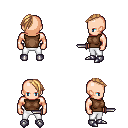
a pixel art fantasy rpg character, male body template, human, light skin, brown sleeveless shirt, white pants, light blonde long mohawk hairstyle, metal boots, dagger, four views (front, back, left, right), 2x2 character sprite sheet, small pixel art, hard edges, no anti-aliasing